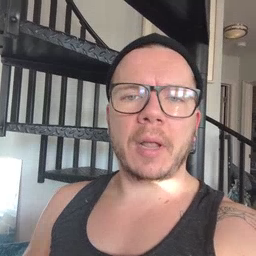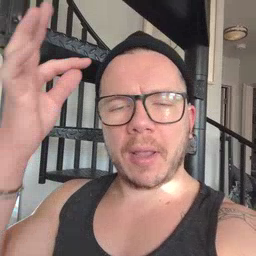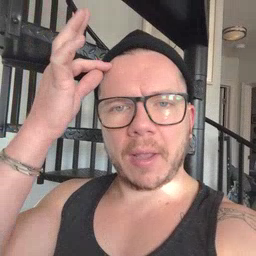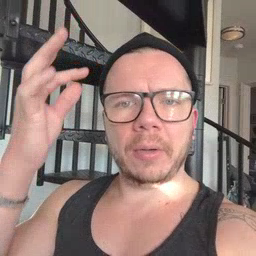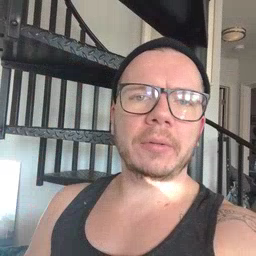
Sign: hair